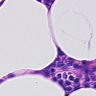
Metastatic tissue present: no